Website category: university
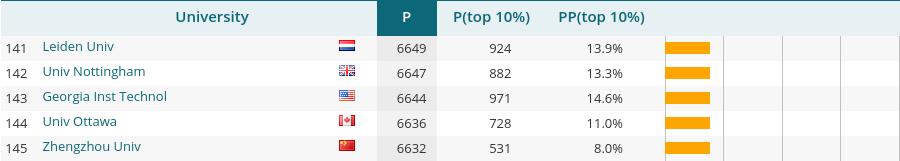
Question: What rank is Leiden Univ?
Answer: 141

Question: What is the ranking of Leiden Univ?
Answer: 141

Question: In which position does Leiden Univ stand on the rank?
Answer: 141

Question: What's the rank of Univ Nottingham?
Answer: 142

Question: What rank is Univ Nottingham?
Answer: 142

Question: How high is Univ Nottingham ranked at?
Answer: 142

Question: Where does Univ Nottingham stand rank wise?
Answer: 142

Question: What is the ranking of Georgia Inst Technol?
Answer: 143

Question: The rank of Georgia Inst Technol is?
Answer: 143

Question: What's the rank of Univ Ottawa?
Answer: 144

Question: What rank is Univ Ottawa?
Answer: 144

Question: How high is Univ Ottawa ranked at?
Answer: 144

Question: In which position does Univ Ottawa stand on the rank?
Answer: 144

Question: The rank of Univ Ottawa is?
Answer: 144

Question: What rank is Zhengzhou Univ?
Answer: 145

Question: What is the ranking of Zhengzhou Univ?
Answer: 145

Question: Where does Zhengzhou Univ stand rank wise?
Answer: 145

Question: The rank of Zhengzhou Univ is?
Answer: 145

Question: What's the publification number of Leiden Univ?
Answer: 6649

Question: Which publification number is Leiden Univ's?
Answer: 6649

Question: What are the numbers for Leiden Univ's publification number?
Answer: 6649

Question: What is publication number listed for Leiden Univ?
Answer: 6649

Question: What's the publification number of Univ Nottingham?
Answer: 6647

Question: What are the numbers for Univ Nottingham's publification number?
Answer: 6647

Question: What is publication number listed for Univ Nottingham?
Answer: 6647

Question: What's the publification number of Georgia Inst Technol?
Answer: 6644

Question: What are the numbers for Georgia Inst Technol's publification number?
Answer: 6644

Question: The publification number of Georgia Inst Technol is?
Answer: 6644

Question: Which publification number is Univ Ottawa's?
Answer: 6636

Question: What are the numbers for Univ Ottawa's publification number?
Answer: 6636

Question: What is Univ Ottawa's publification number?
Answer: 6636

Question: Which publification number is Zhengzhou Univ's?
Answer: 6632

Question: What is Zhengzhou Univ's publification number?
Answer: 6632

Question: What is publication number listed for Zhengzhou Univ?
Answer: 6632

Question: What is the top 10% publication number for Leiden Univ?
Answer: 924

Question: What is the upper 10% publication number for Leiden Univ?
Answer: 924

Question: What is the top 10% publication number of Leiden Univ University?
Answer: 924

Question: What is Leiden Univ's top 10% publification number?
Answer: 924

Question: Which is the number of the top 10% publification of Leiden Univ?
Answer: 924

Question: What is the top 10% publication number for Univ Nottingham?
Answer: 882

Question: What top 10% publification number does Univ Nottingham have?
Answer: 882

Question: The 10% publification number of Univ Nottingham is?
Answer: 882

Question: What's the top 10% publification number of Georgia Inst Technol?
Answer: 971

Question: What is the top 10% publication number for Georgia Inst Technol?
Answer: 971

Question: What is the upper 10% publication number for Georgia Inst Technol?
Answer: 971

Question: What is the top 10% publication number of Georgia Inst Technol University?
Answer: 971

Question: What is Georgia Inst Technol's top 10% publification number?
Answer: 971

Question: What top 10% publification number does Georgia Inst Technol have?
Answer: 971

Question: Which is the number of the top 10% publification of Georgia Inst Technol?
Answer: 971

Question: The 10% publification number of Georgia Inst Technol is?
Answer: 971

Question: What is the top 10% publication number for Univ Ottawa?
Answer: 728

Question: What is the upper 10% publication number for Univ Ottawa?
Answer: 728

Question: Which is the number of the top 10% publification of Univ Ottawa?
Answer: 728

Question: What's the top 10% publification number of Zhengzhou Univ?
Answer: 531

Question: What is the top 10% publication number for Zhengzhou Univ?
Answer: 531

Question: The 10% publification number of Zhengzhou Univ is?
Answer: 531

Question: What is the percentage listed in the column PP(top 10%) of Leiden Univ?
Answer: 13.9%

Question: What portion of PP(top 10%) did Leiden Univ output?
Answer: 13.9%

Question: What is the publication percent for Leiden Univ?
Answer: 13.9%

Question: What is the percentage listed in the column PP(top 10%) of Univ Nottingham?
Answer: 13.3%

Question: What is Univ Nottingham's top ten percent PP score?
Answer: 13.3%

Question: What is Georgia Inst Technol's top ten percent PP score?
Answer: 14.6%

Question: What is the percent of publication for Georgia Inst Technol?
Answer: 14.6%

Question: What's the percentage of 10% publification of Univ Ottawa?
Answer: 11.0%